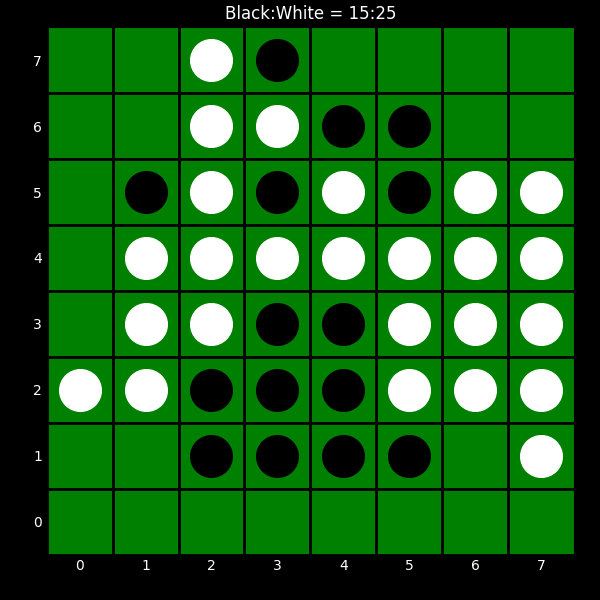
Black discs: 15
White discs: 25